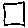
Label: square